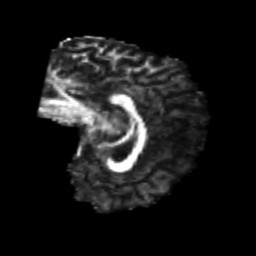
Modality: FA
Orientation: sagittal
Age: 20
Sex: female
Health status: healthy
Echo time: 0.074 s